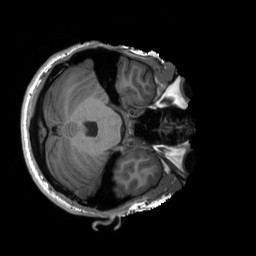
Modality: T1w
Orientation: axial
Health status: healthy
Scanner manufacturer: siemens
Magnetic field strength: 3 T
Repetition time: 2.3 s
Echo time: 0.00207 s